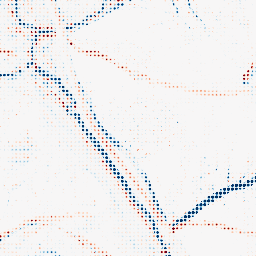
Category: morphological
Decomposition family: morphological_ellipse
Decomposition parameters: operation: average
width: 10
height: 5
Upsampling method: sinc_blackman
Upsampling parameters: scale: 8
kernel_size: 4
Upsampling scale: 8